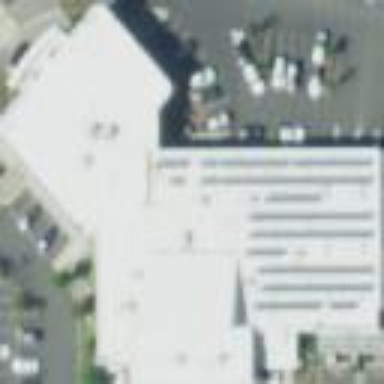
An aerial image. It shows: Building that houses car shop.